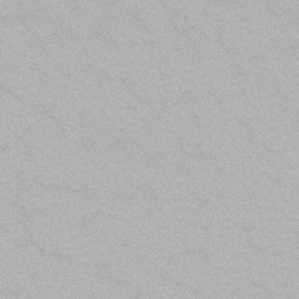
Label: frost